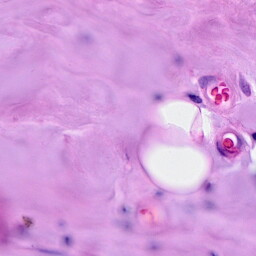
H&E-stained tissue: Breast